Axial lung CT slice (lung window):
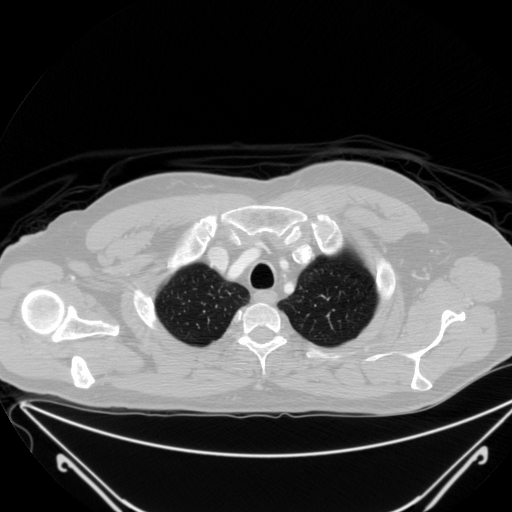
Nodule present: no